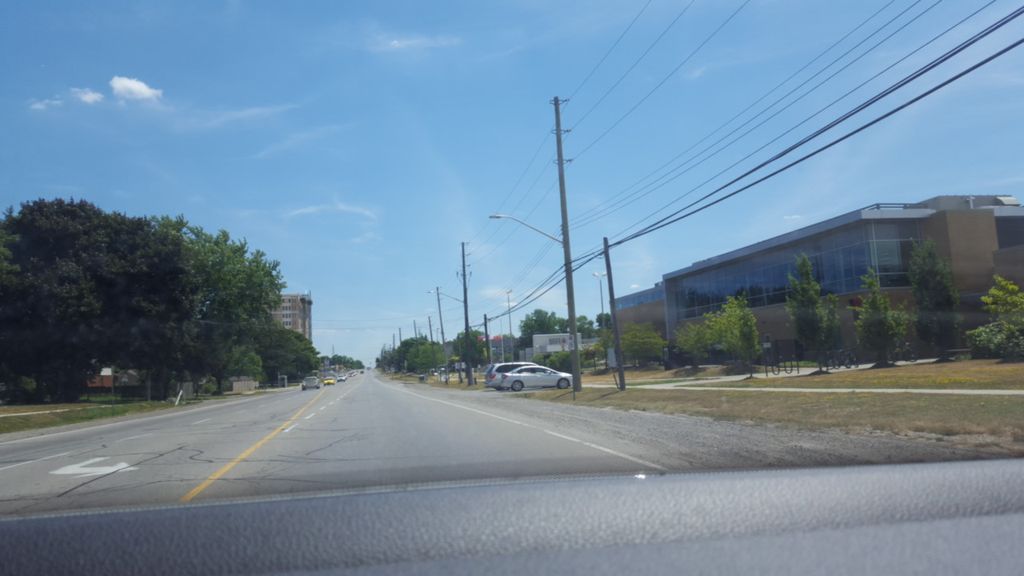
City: hamilton